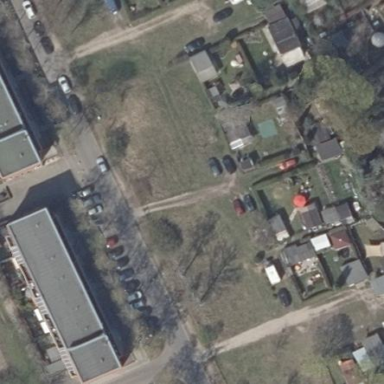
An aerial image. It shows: Village green area.